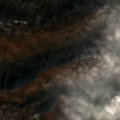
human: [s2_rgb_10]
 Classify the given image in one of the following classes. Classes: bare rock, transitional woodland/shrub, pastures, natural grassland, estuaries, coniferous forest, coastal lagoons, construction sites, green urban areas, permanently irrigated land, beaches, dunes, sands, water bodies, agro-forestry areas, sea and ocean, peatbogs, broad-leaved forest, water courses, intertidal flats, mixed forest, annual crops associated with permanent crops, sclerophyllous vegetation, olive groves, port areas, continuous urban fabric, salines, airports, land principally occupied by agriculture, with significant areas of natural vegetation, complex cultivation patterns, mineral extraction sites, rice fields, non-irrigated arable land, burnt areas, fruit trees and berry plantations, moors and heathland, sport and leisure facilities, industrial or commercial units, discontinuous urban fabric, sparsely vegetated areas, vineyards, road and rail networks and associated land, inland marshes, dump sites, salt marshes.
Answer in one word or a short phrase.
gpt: complex cultivation patterns, broad-leaved forest, transitional woodland/shrub